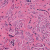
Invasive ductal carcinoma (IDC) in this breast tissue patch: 0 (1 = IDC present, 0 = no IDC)